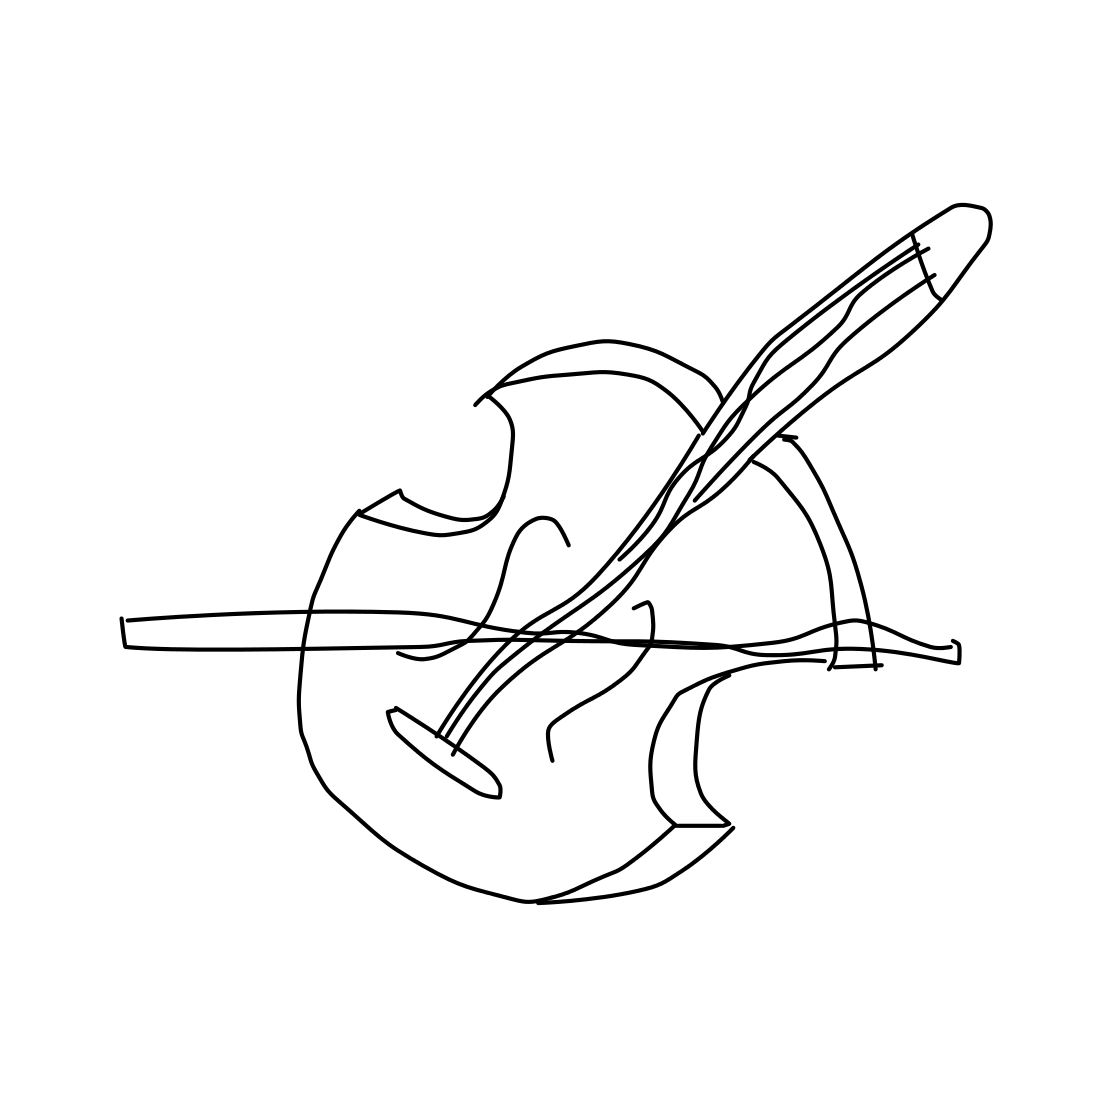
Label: violin